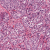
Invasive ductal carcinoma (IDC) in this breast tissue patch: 0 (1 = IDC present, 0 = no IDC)